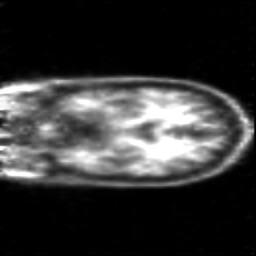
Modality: PET
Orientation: coronal
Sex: female
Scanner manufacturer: siemens